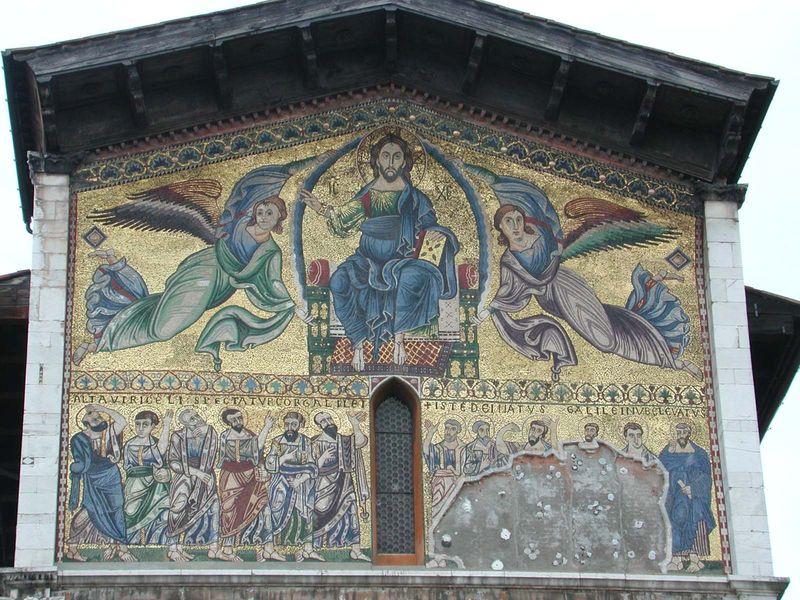
Titel: Fassadenmosaik der Westfassade mit Christus in der Mandorla
Standort: Lucca, S. Frediano (EU - I)
Schlagwörter: blau, flügel, gott, himmel, mann, dreieck, menschen, fenster, glas, männer, tür, dach, gebäude, haus, gericht, wand, bibel, stein, steine, kirche, gold, engel, schrift, fassade, giebel, tag, thron, gründ, foto, eingang, loch, mosaik, fries, kaputt, heiligenschein, nimbus, gotisch, christus, jesus, jesus christus, jüngstes gericht, segen, segnen, steinchen, heilige, jünger, schrein, beschädigung, testament, außenansicht, apostel, segnend, tgold